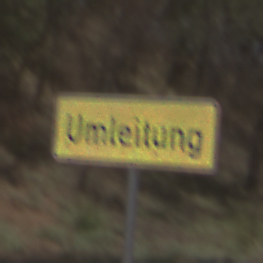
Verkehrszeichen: Umleitungsankuendigung
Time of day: Midday
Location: Outdoor (RoadRail)
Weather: Clear
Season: NotSpecified
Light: Natural